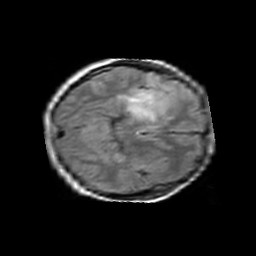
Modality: FLAIR
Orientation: axial
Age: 54
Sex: male
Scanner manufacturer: philips
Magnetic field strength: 1.5 T
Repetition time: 11 s
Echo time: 0.14 s